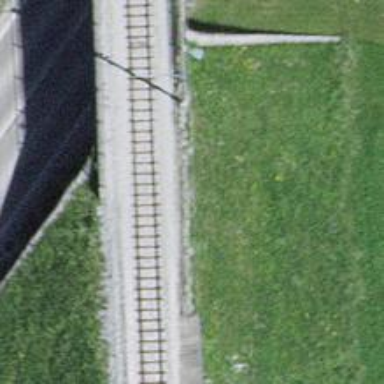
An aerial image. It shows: Narrow-gauge railway bridge with electrified contact lines and one track.